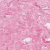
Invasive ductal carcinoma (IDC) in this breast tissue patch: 0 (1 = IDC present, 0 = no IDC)